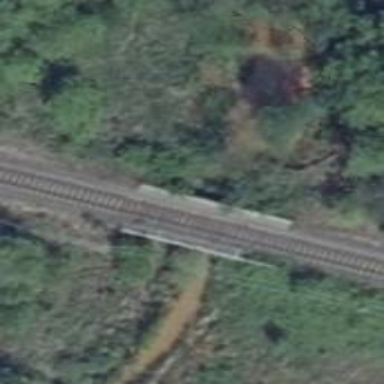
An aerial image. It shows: Bridge with electrified railway tracks featuring contact line.